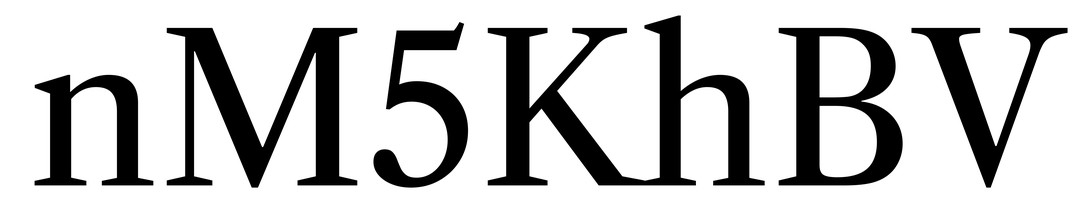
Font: LibreCaslonText_Regular